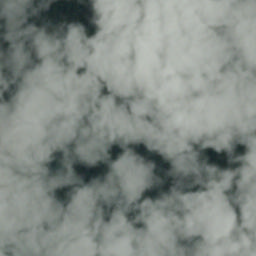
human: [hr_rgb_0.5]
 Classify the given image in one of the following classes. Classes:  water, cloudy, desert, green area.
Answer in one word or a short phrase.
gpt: cloudy